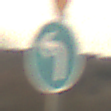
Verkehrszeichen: VorgeschriebeneFahrtrichtungLinks
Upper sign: VorfahrtGewaehren
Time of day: SunriseSunset
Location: Outdoor (Nature)
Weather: PartlyCloudy
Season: NotSpecified
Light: Natural